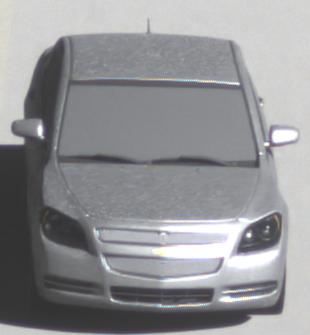
Make: Chevrolet
Model: Malibu 2.4
Detailed model: Malibu
Model produced from: 2012/07
Model produced until: 2014/08
Doors: 4
Color: white
Road condition: dry road
Daytime: morning or afternoon
Contrast: high contrast